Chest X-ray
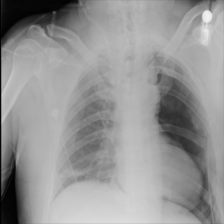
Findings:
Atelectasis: positive
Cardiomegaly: negative
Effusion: negative
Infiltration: negative
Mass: negative
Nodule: negative
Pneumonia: negative
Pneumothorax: negative
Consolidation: negative
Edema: negative
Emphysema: negative
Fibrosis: negative
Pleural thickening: negative
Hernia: negative